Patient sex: M
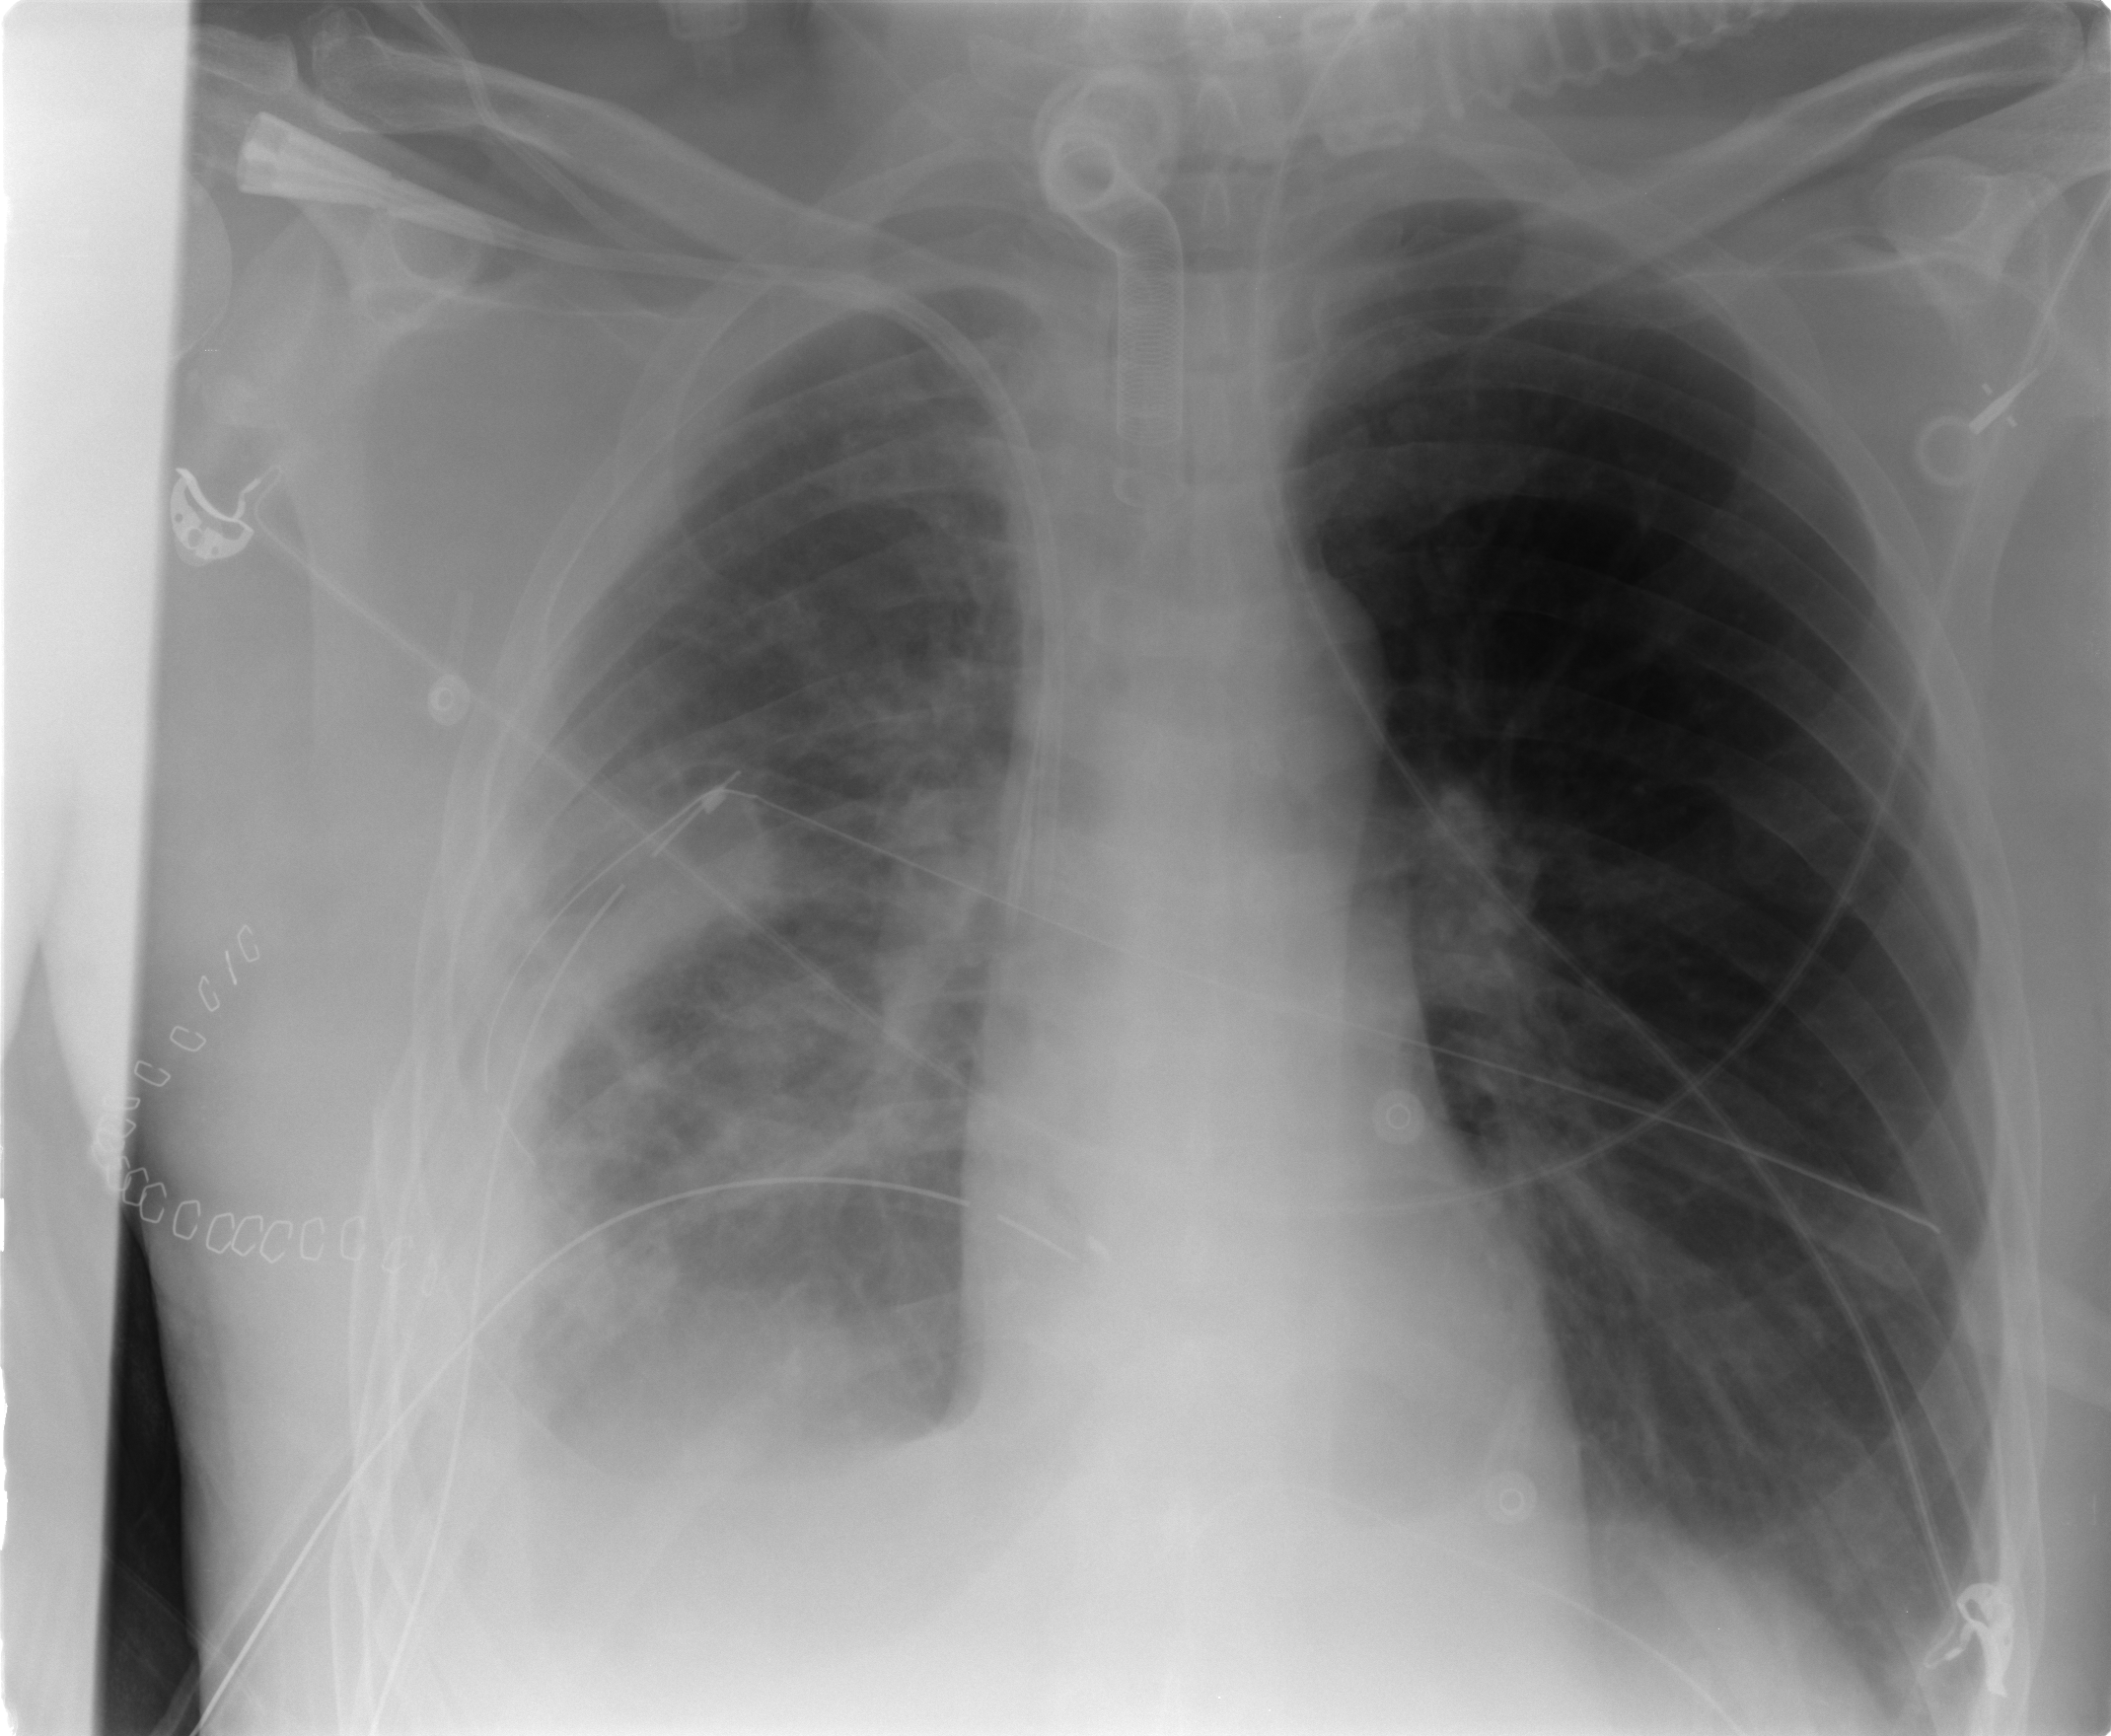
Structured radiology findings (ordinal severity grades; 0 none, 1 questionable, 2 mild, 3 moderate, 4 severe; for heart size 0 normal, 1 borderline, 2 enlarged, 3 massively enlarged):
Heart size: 0
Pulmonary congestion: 0
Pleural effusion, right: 3
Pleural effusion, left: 0
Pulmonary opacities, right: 3
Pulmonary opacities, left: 0
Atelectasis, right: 3
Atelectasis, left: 0